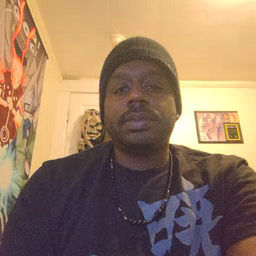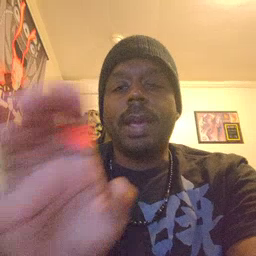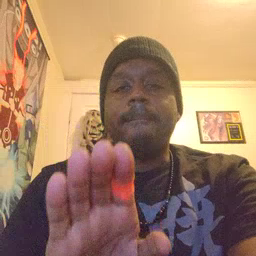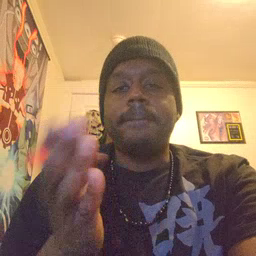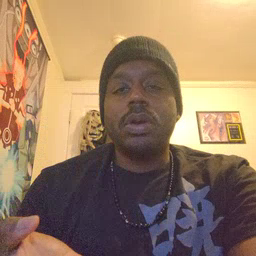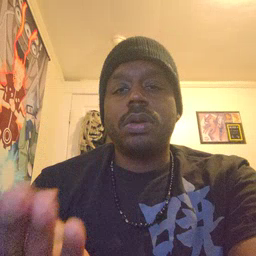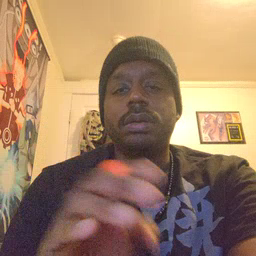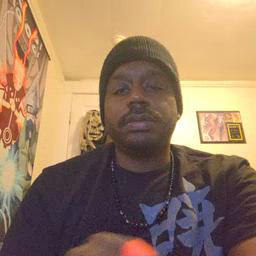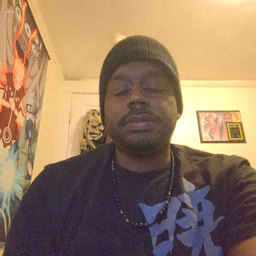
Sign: book